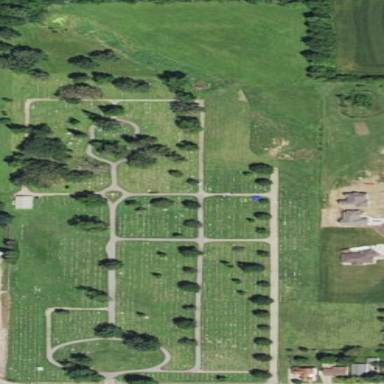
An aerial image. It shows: Cemetery.